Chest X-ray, PA view. Patient: 93 years old, sex F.
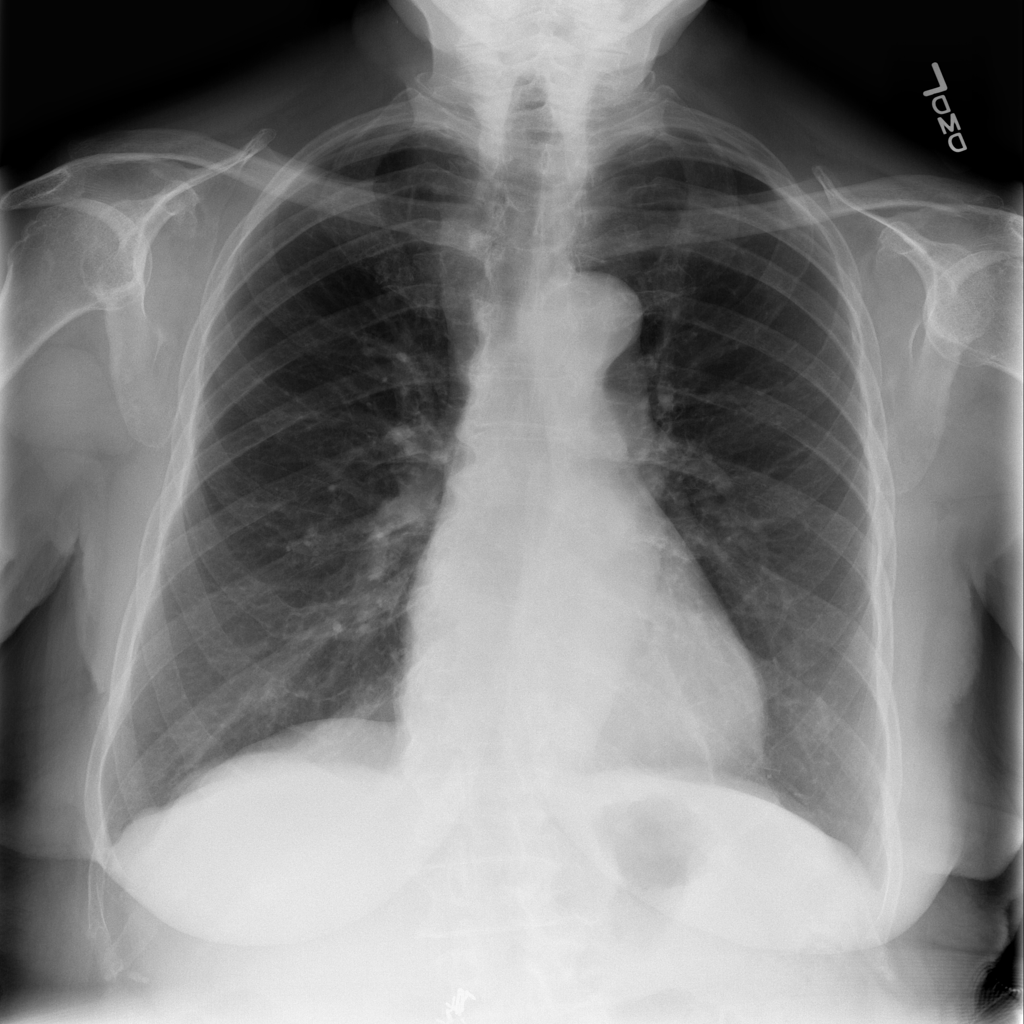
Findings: Atelectasis, Infiltration